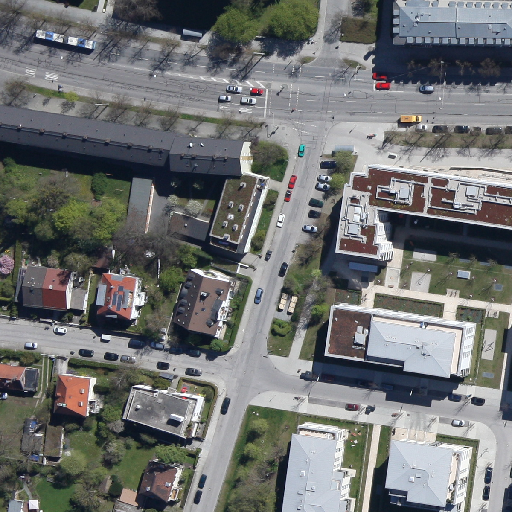
Referring expression: heavy-duty vehicle driving on the road